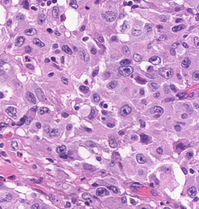
Tumor epithelial tissue: yes
Tumor-associated stroma tissue: no
Normal tissue: no